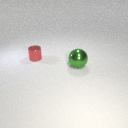
large green metal sphere in front of small red metal cylinder